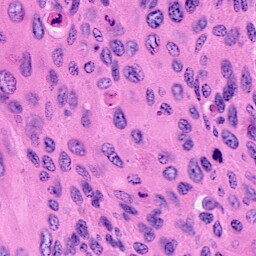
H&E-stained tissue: Cervix